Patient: sex F, age 43
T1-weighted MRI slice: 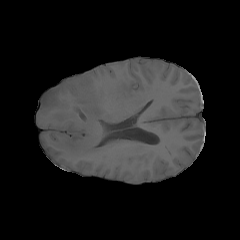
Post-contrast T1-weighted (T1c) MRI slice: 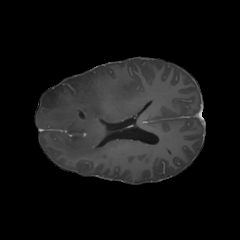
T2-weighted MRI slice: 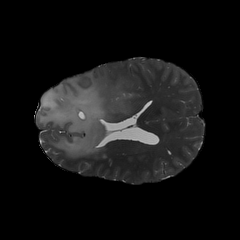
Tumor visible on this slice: yes
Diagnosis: Astrocytoma, IDH-mutant
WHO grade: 3